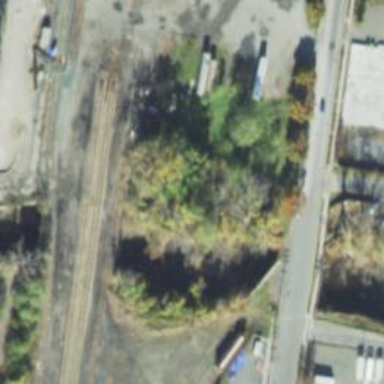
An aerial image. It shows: Abandoned railway bridge.